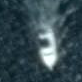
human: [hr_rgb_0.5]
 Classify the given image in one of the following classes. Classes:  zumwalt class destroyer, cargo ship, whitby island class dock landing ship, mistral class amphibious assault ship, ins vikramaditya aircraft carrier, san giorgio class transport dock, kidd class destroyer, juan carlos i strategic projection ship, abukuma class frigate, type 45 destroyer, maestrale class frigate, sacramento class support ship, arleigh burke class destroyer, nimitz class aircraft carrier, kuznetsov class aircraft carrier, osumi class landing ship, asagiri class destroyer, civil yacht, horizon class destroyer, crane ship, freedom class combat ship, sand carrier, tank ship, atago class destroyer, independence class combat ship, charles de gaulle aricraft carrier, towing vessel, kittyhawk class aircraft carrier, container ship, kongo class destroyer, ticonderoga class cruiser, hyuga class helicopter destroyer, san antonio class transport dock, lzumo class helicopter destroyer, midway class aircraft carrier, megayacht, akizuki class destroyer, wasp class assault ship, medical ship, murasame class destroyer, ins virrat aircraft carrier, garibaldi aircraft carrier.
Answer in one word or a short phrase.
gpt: Civil yacht